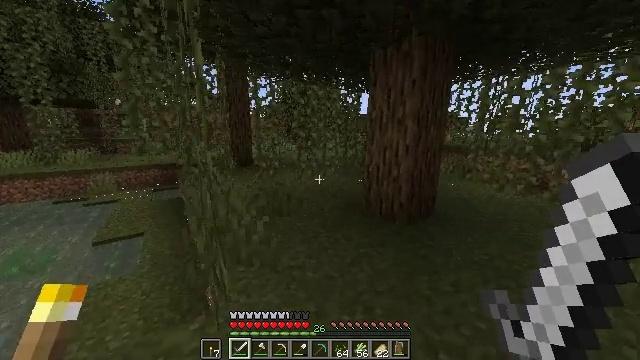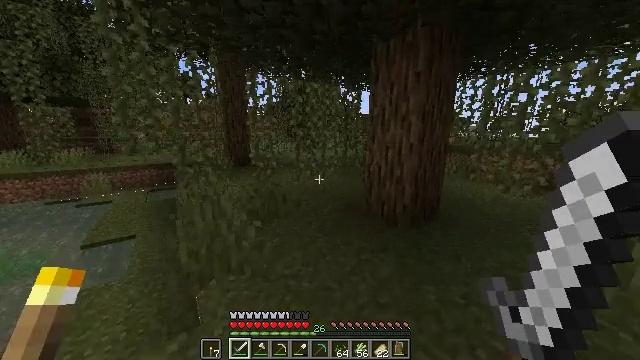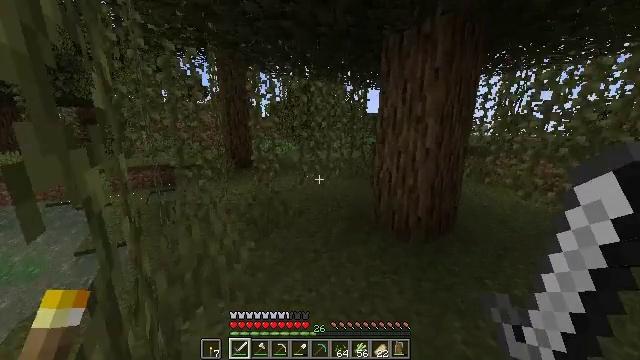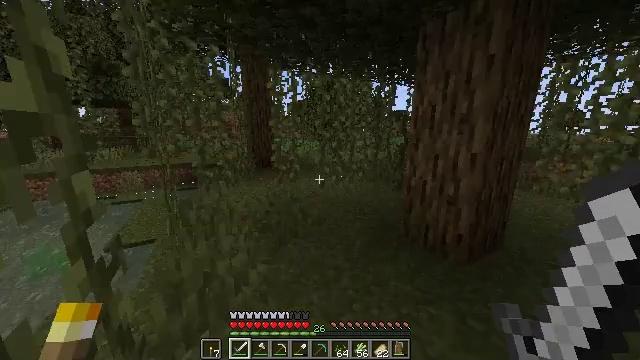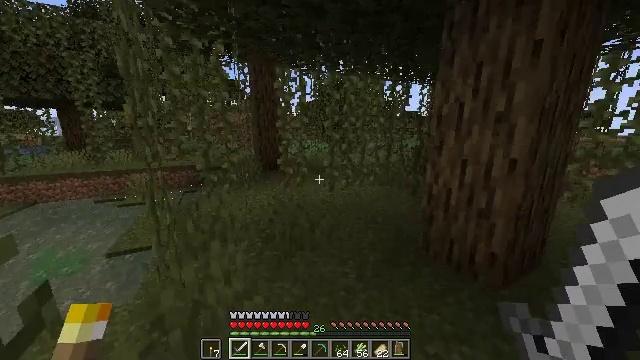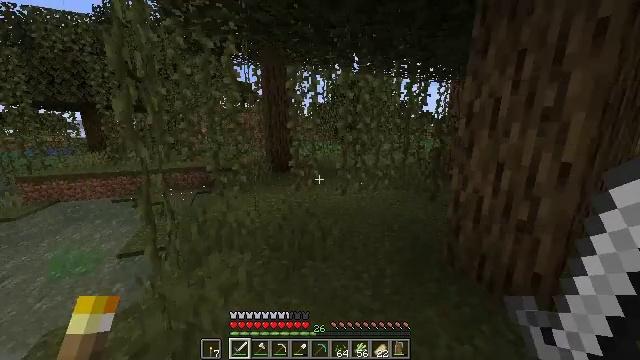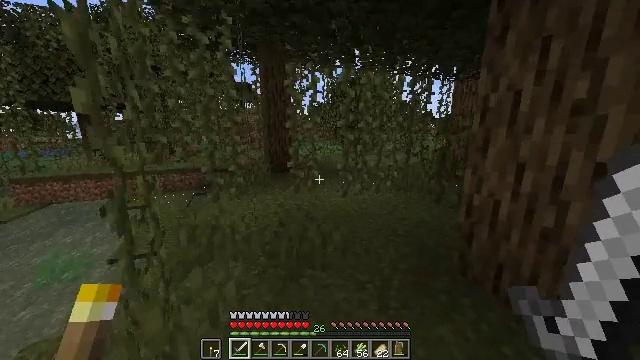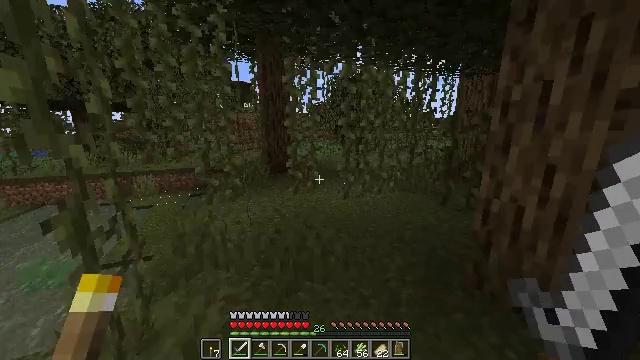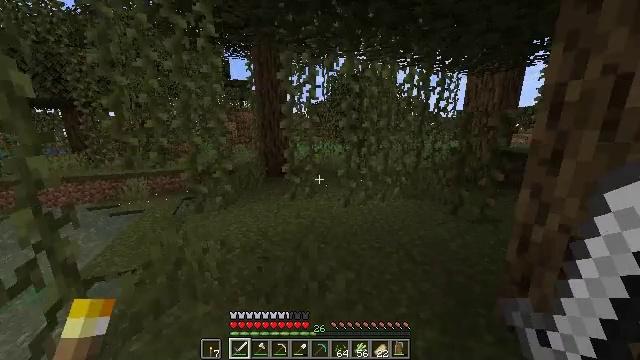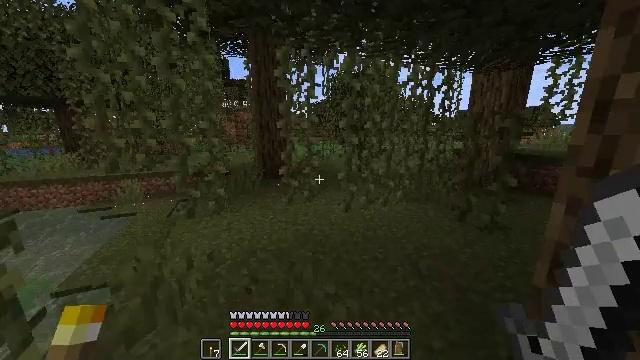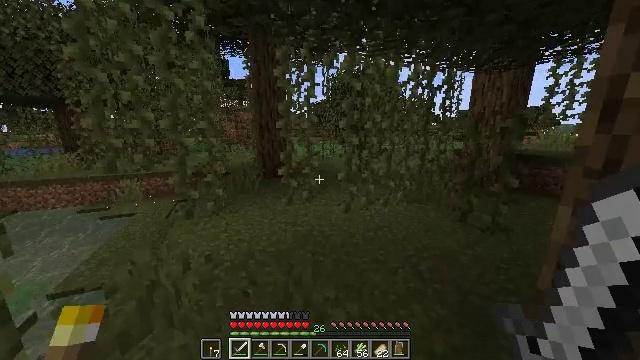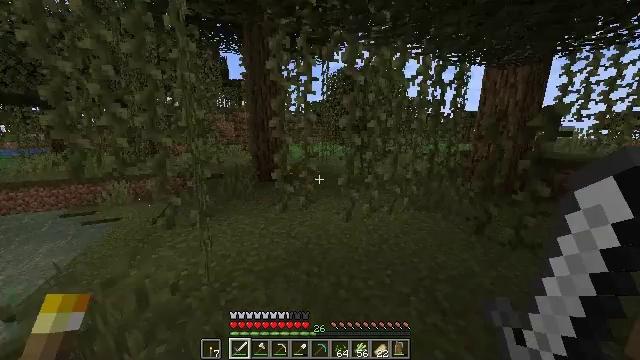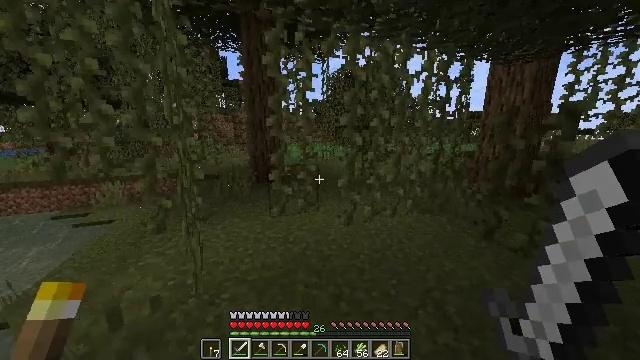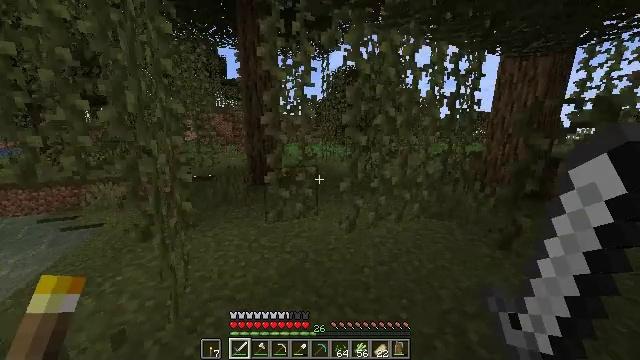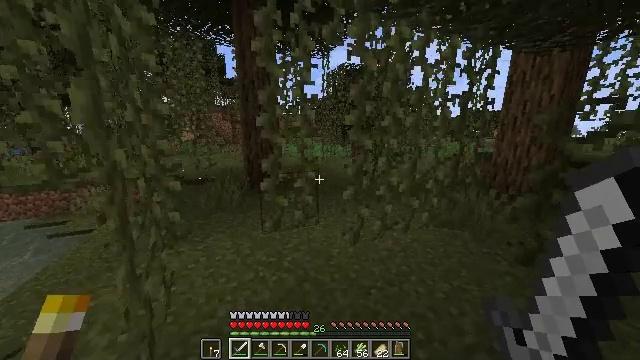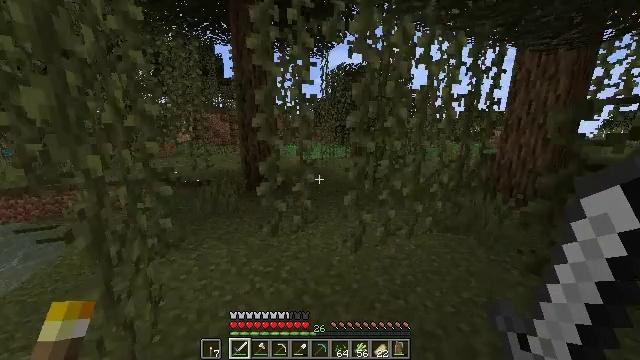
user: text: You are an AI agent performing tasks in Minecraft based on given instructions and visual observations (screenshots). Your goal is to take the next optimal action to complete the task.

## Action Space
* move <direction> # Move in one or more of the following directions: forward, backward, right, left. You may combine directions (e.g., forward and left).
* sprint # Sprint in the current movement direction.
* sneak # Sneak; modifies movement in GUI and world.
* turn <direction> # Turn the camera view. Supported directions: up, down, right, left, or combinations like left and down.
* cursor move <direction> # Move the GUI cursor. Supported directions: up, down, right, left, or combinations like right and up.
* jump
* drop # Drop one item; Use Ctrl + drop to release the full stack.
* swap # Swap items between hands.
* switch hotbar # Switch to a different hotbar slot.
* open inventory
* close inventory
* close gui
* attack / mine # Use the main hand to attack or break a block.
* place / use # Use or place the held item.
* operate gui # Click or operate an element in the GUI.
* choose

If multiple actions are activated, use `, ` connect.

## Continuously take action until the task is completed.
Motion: motion action
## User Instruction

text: Break the sugar cane.
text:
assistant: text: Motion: move forward, sprint
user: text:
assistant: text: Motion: move forward, sprint, turn left
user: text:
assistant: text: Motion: move forward, sprint, turn left
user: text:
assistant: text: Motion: move forward, sprint, turn left
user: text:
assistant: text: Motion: move forward, sprint, turn left
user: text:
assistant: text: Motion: move forward, sprint
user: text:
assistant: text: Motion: move forward, sprint
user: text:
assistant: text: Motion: move forward, sprint
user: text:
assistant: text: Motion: move forward, sprint
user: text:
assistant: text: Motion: move forward, sprint
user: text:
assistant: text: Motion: move forward, sprint
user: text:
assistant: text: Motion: move forward, sprint
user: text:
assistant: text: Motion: move forward, sprint
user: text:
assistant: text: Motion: move forward, sprint
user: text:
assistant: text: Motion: move forward, sprint
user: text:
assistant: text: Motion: move forward, sprint
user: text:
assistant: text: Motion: move forward, sprint
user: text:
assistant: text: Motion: move forward, sprint
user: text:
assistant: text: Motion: move forward, sprint
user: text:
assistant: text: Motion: move forward, sprint
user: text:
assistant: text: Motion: move forward, sprint
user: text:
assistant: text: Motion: move forward, sprint, turn right
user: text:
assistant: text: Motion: move forward, sprint, turn right
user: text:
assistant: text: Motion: move forward, sprint, turn right
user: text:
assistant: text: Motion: move forward, sprint
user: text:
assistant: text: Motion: move forward, sprint
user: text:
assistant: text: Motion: move forward, sprint
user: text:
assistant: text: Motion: move forward, sprint
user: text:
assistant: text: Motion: move forward, sprint
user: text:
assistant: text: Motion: move forward, sprint